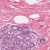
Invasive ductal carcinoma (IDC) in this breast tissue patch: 0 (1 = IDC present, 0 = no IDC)